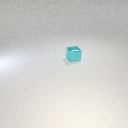
small cyan metal cube